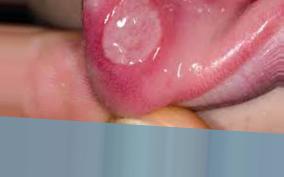
Condition: Mouth Ulcer